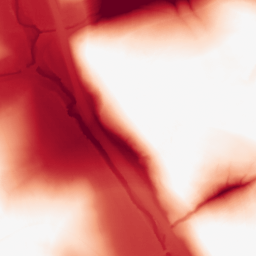
Category: morphological
Decomposition family: tophat
Decomposition parameters: size: 100
mode: black
Upsampling method: sinc_hamming
Upsampling parameters: scale: 2
kernel_size: 16
Upsampling scale: 2